Question: I'm trying to solve a problem using binary variables in 'MATLAB' (bintprog). I need to define a constraint similar as below :

I want to sum binary variables 'x<sub>i, j</sub>' until one of them equals to 'zero' and after that stop this summation. How can I define this constraint in ILP?
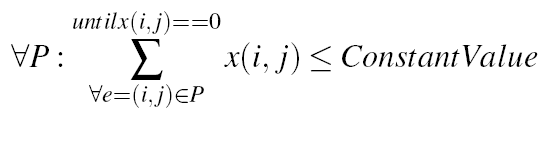
Answer: The way I read this (somewhat difficult as there is little explanation; I think the question could have been phrased more clearly), this is essentially counting the first 'x(k)''s that are 1. Here I assume 'x(i,j)' is mapped to 'x(k)' so we have a better defined ordering. The counting can be done using a new binary variable 'y(k)':
'''
y(k) = x(k)*y(k-1) if k>1
y(k) = x(k) if k=1
y(k) in {0,1}
'''
For example:
'''
x = [1 1 1 0 1 0]
y = [1 1 1 0 0 0]
'''
The nonlinear expression 'x(k)*y(k-1)' can easily be linearized (it is a multiplication of two binary variables; see <URL>. An optimized version can look like:
'''
y(k) >= x(k)+y(k-1)-1 if k>1
y(k) = x(k) if k=1
0 <= y(k) <= 1
'''
Now you just can do
'''
sum(k, y(k)) <= c
'''
This formulation would also allow to say: number of leading 1s should be between c1 and c2.
We can also just write immediately:
'''
x(1) + ... + x(c+1) <= c
'''
which also forbids more than c leading 1s and is even simpler.
A different problem we see more often (e.g. in generator scheduling) is the condition that we cannot have more than c consecutive 'x(k)''s turned on (i.e. the generator can not be on for more than c consecutive periods: after c periods on, the generator must be turned off for at least 1 period). This means we don't allow sequences of more than c 1's.